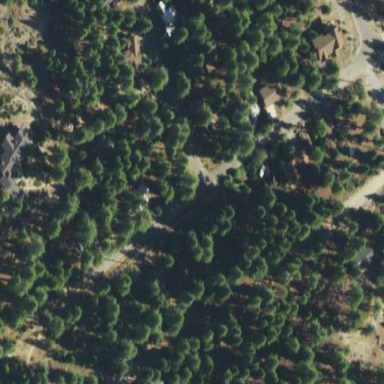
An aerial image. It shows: Evergreen woodland with needle-leaved trees.